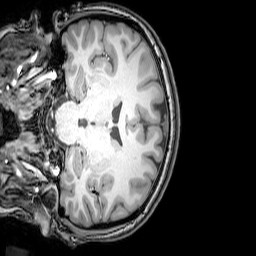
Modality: T1w
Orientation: coronal
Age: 21
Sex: female
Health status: healthy
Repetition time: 0.081 s
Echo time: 0.037 s